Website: home-depot
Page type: billing-address
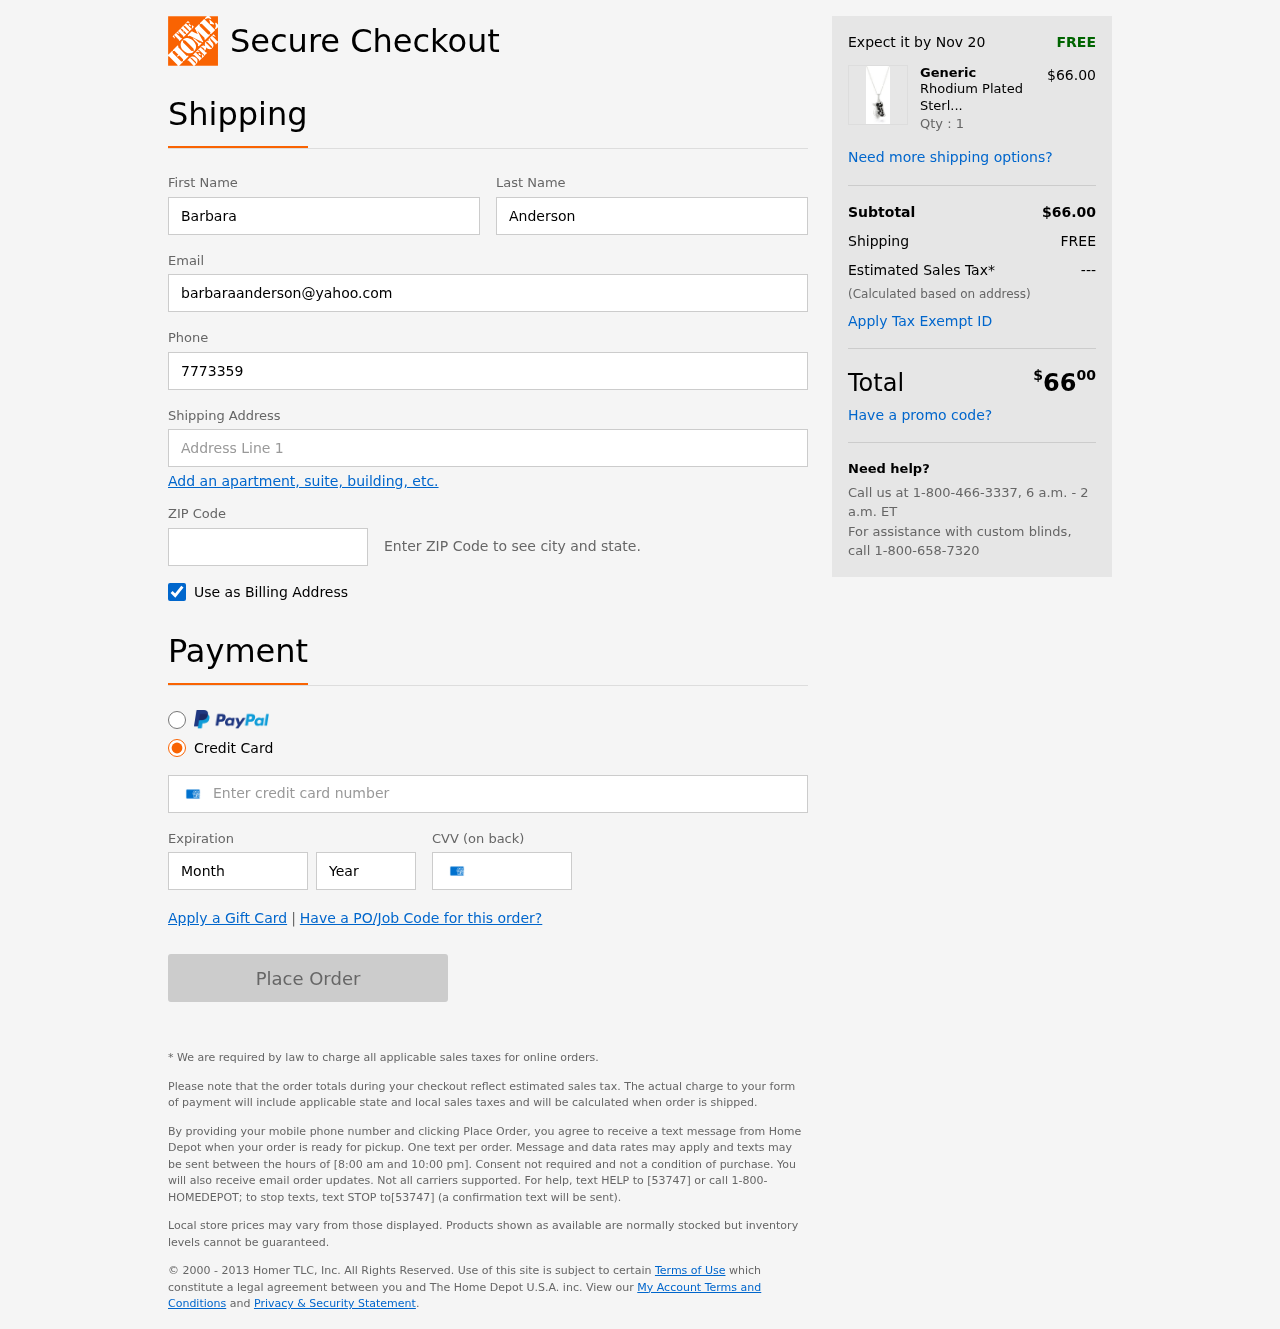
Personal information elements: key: PII_FIRSTNAME
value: Barbara
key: PII_LASTNAME
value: Anderson
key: PII_EMAIL
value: barbaraanderson@yahoo.com
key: PII_PHONE
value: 7773359729
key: PII_STREET
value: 77803 Debra Forks
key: PII_POSTCODE
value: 66990
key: PII_CARD_NUMBER
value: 3466 2812 8086 791
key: PII_CARD_EXPIRY_MONTH
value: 04
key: PII_CARD_CVV
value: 4081
Product elements: key: PRODUCT1_BRAND
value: Generic
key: PRODUCT1_NAME
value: Rhodium Plated Sterling Silver Penguin Pendant Necklace, 18"
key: PRODUCT1_PRICE
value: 66
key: PRODUCT1_QUANTITY
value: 1
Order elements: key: ORDER_DELIVERY_DATE
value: Nov 20
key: ORDER_SUBTOTAL
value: $66.00
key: ORDER_SHIPPING_COST
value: FREE
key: ORDER_TAX
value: ---
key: ORDER_TOTAL2
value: $6600